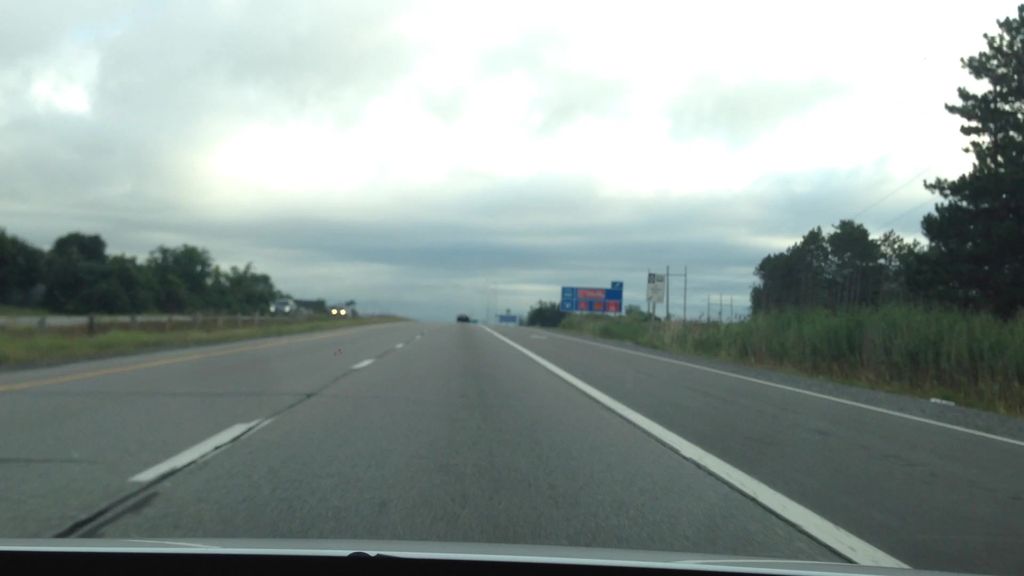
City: ottawa-gatineau